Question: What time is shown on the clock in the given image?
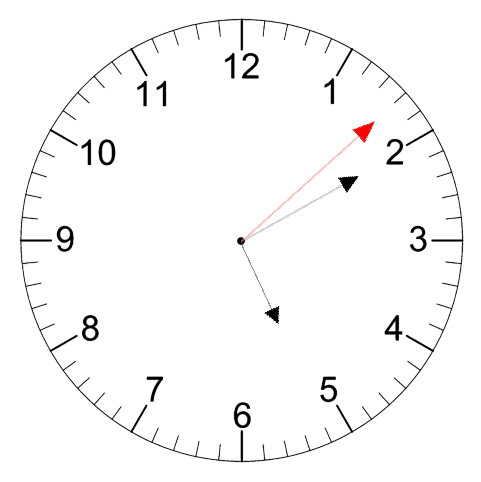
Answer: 05:10:08